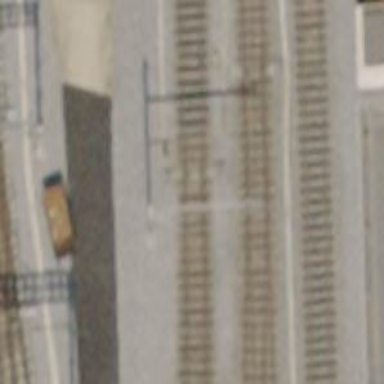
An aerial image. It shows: Railway switch.